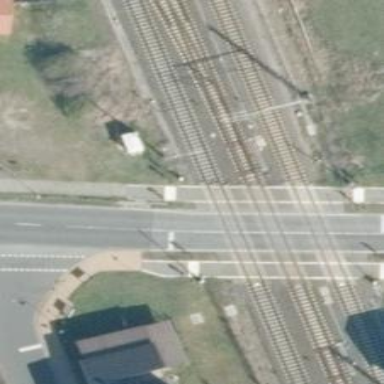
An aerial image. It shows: Level crossing with lights and saltire markings.